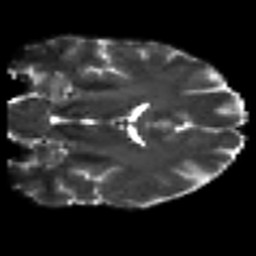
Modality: T2w
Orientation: coronal
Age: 32
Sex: male
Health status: ill
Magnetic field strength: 3 T
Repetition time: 8.4 s
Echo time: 0.0926 s